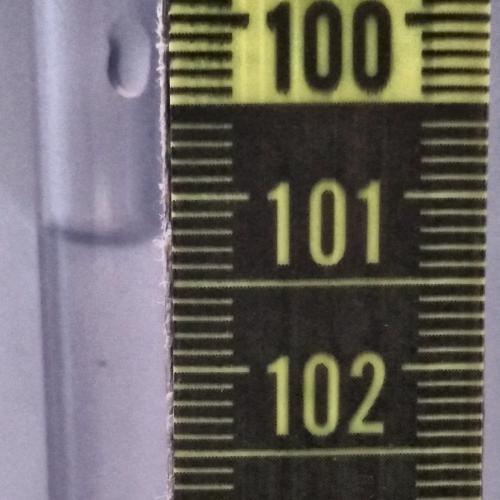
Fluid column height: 101.2 cm